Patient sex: F
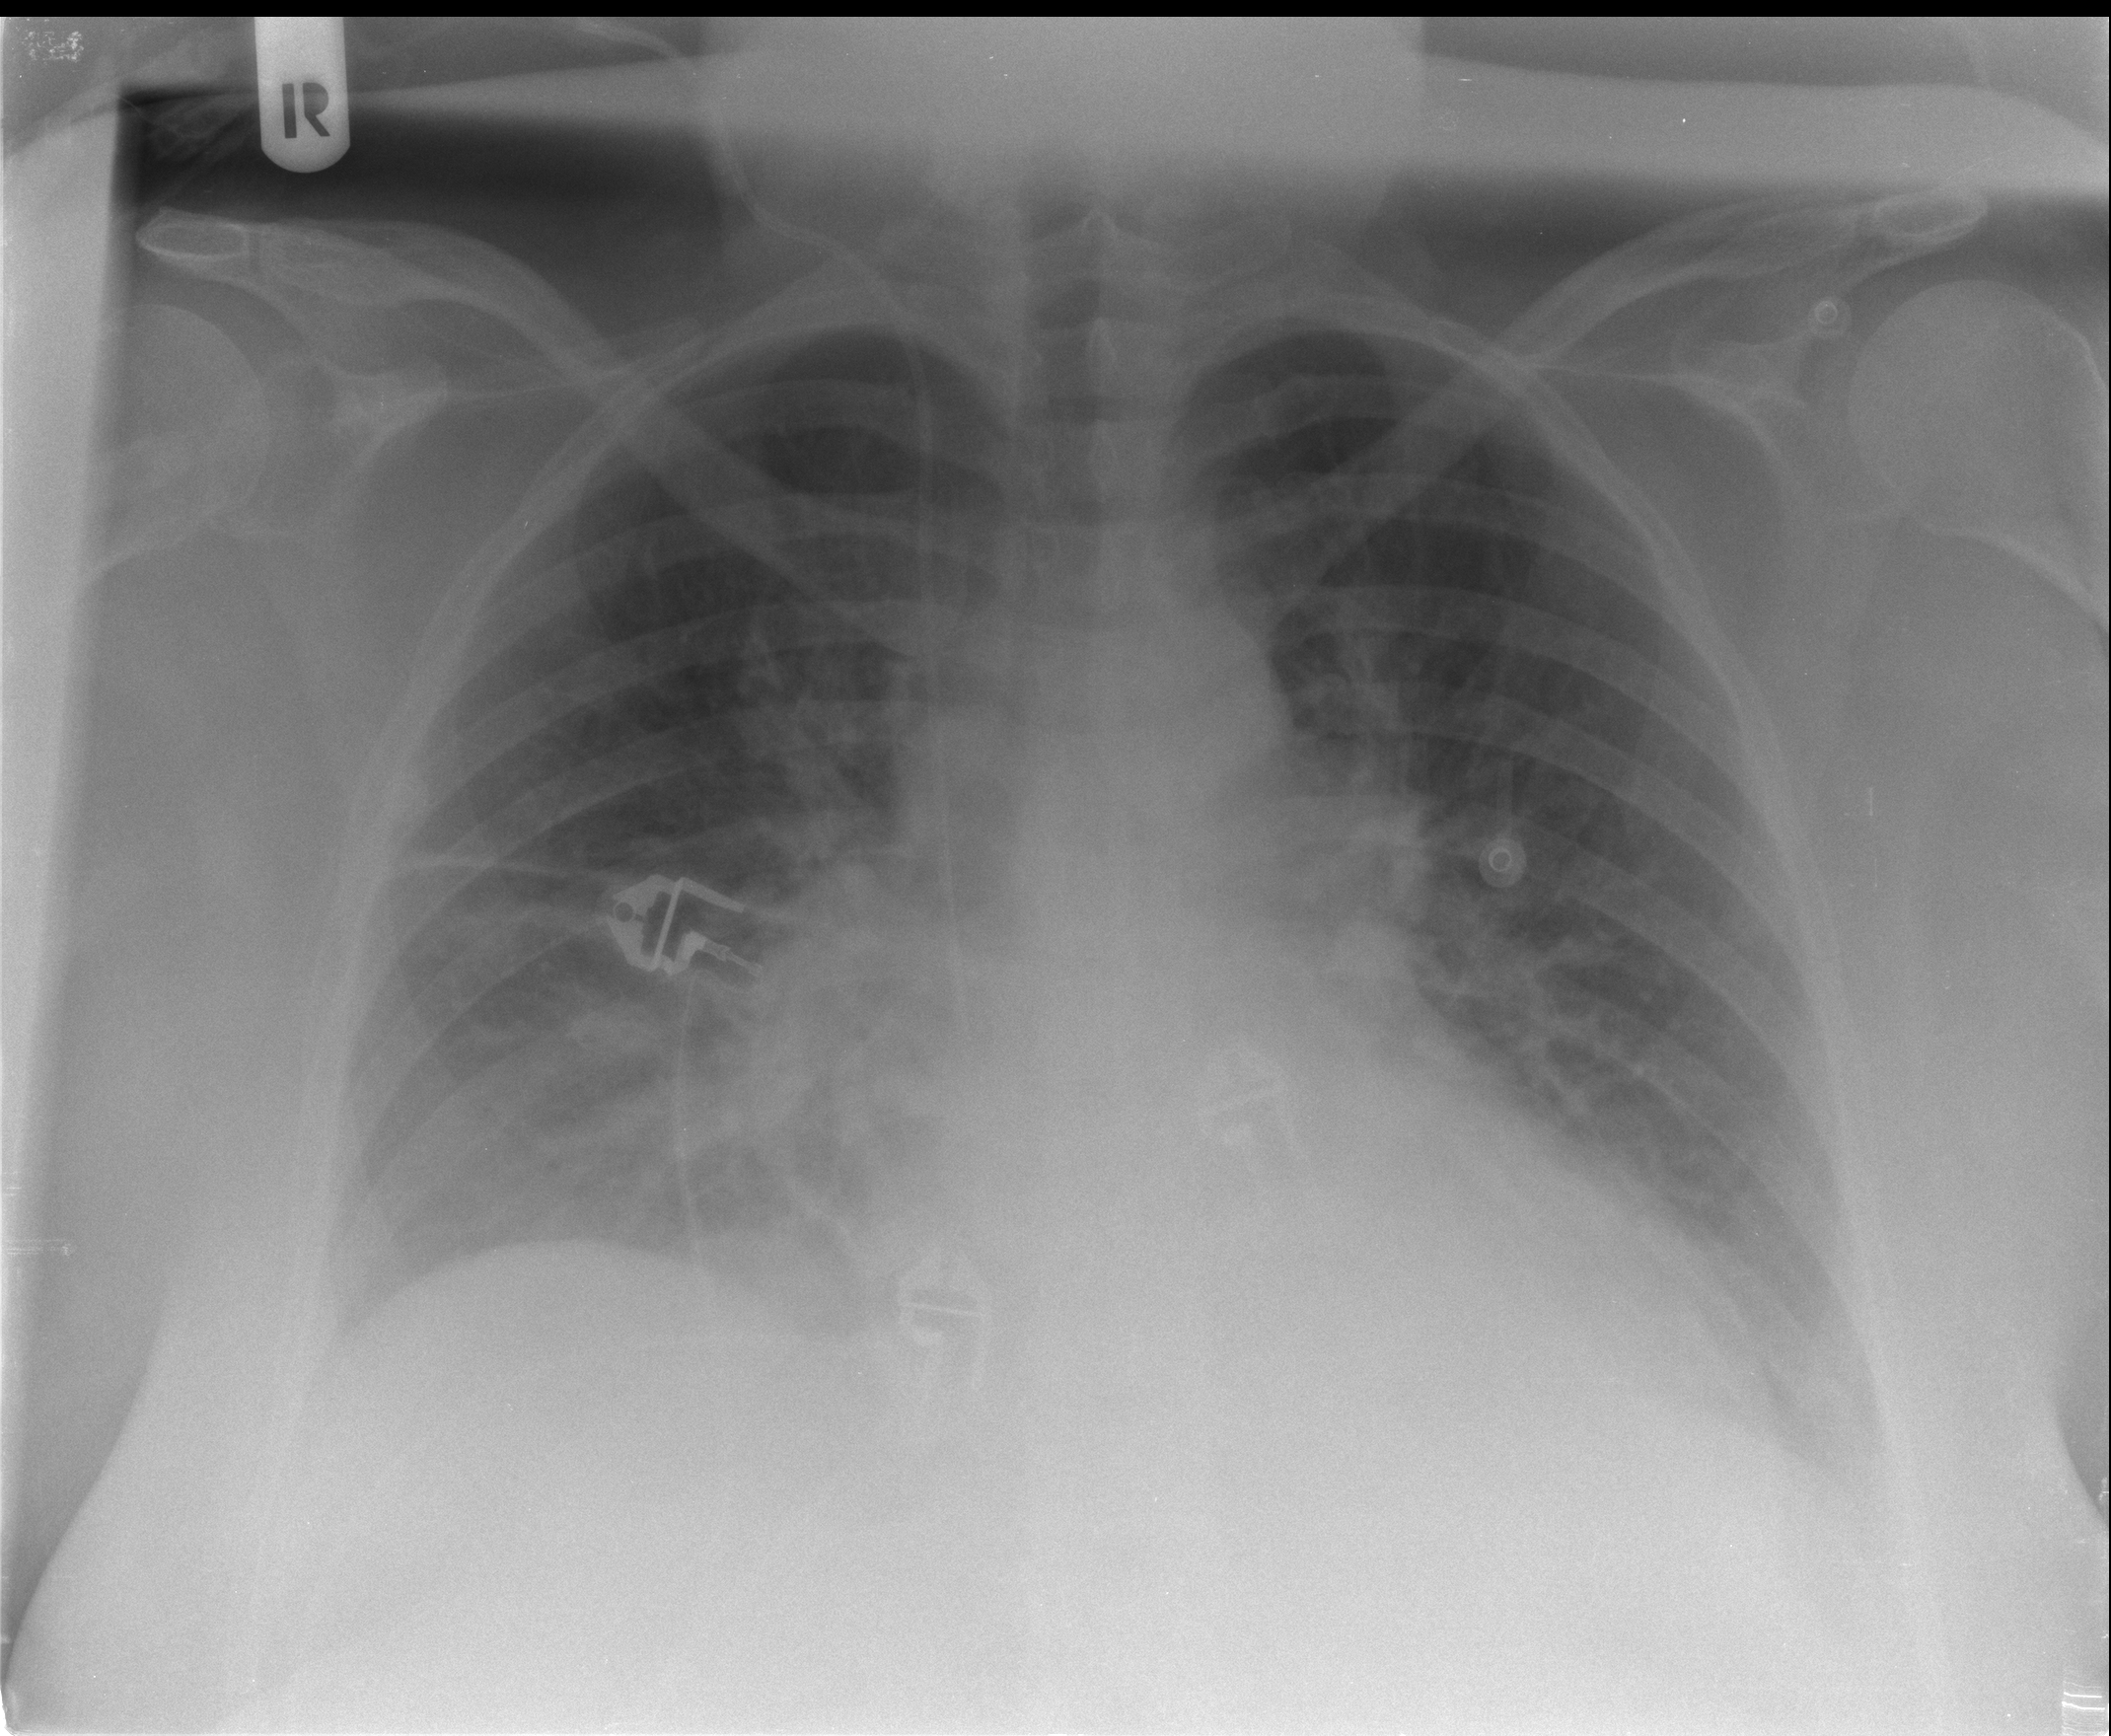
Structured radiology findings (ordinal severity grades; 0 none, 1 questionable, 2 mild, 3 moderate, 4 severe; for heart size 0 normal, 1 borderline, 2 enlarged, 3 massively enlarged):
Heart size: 2
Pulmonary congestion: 2
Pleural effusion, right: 0
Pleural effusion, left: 1
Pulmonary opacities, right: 0
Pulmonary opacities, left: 0
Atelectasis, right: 2
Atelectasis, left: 2